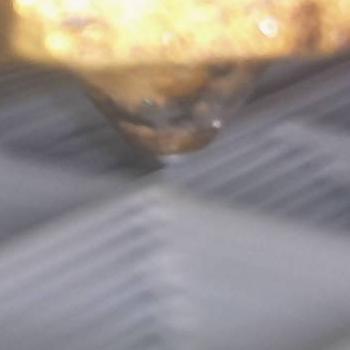
Flow rate: 133%